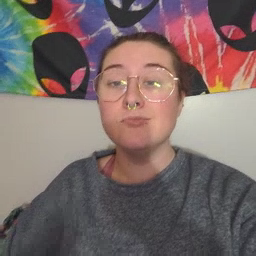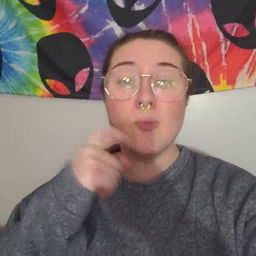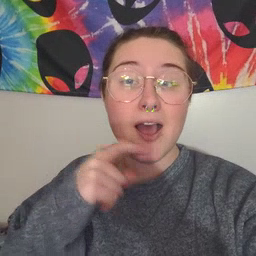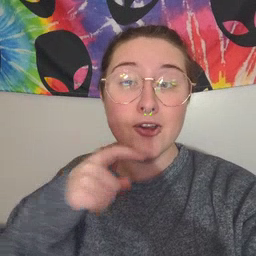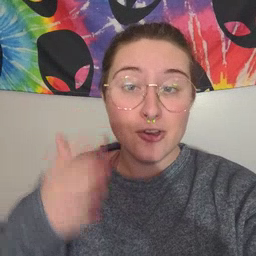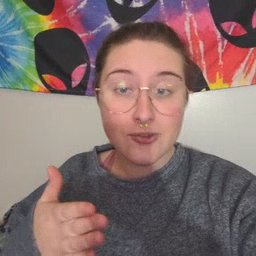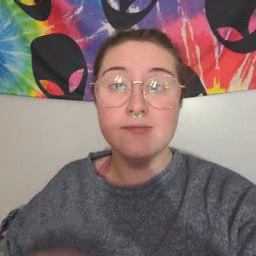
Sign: dryer